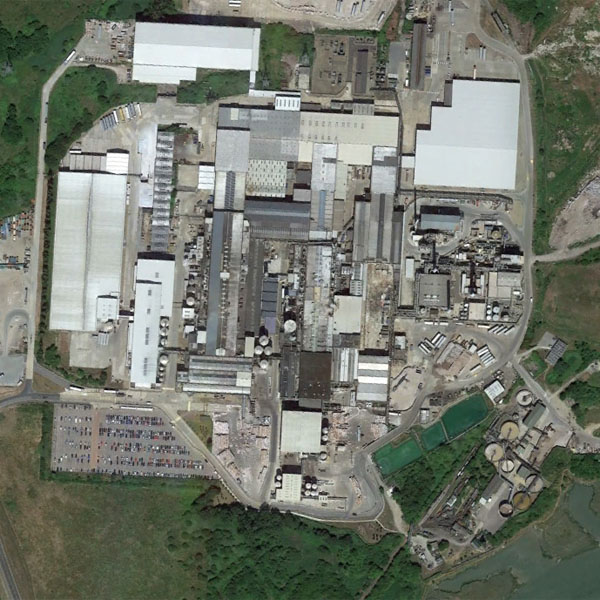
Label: Industrial